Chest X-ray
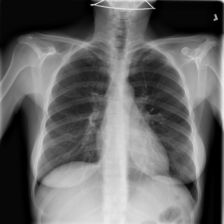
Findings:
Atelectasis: negative
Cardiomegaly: negative
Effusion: negative
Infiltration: negative
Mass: negative
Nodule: negative
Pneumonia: negative
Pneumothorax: negative
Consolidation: negative
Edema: negative
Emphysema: negative
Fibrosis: negative
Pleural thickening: negative
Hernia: negative